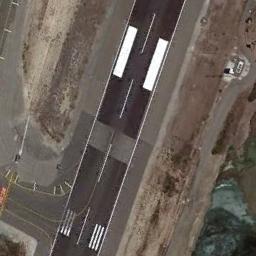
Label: runway